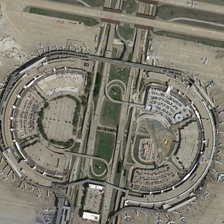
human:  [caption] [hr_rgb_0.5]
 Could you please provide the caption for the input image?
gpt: some planes are around a circle building with several parking lots in it .

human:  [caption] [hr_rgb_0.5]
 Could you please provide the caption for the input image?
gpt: some planes are around a circle building with several parking lots in it .

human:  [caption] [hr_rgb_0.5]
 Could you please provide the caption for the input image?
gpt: some planes are around a circle building with several parking lots in it .

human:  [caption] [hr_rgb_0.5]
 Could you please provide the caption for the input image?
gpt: some planes are around a circle building with several parking lots in it .

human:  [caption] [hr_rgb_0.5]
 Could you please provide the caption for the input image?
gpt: some planes are around a circle building with several parking lots in it .